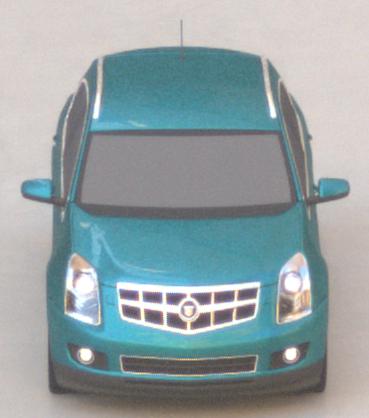
Make: Cadillac
Model: SRX 3.0 V6
Detailed model: SRX (II)
Model produced from: 2010/12
Model produced until: 2012/01
Doors: 5
Color: blue
Road condition: wet road
Daytime: morning or afternoon
Contrast: low contrast